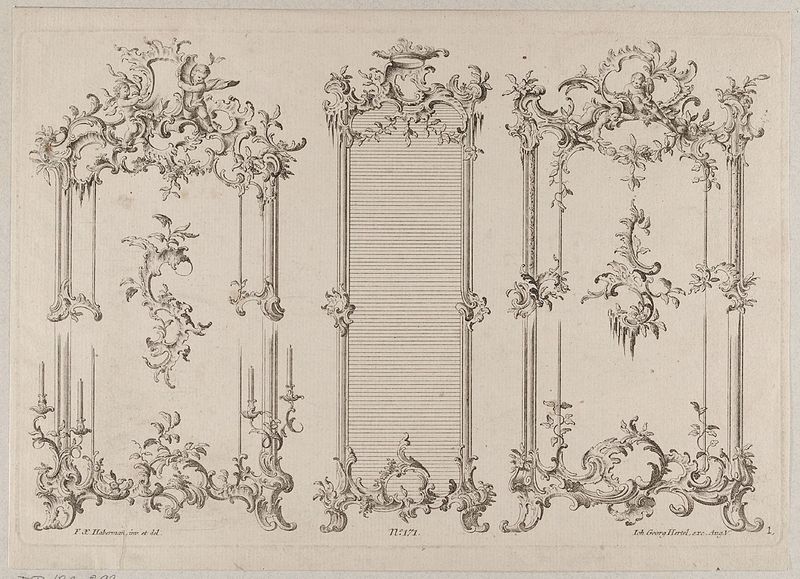
Titel: Drei Spiegelrahmen
Künstler: Franz Xaver Habermann
Standort: Hamburg
Institution: Museum für Kunst und Gewerbe Hamburg
Schlagwörter: ornament, wand, architektur, barock, spiegel, feld, rokkoko, rokoko, engel, putto, studie, grafik, graphik, dekoration, ornamente, verzierung, kerze, fotografie, photographie, druck, druckgraphik, druckgrafik, radierung, stich, entwurf, kunstgewerbe, kerzenhalter, schnörkel, gips, kupferstich, kunsthandwerk, kandelaber, rocaille, pompös, rocaillen, style, reproduktionen, industriedesign, druckerzeugnisse, ornamentstich, vorlageblätter